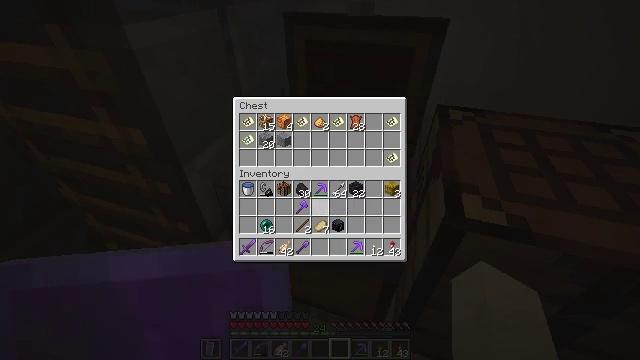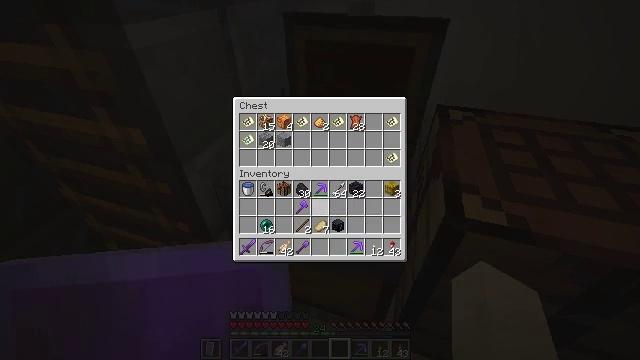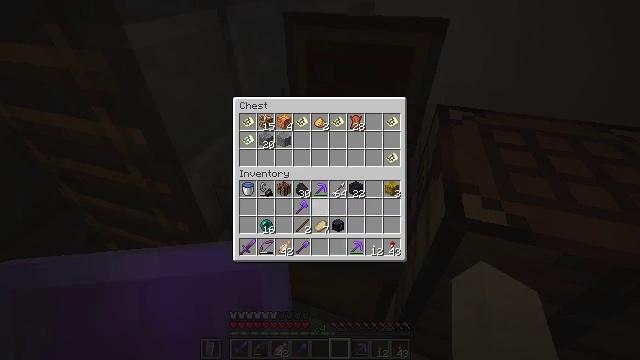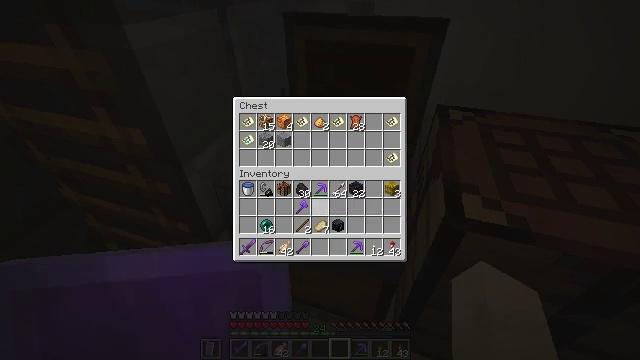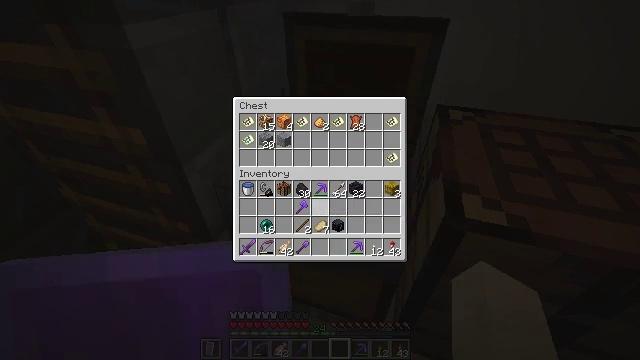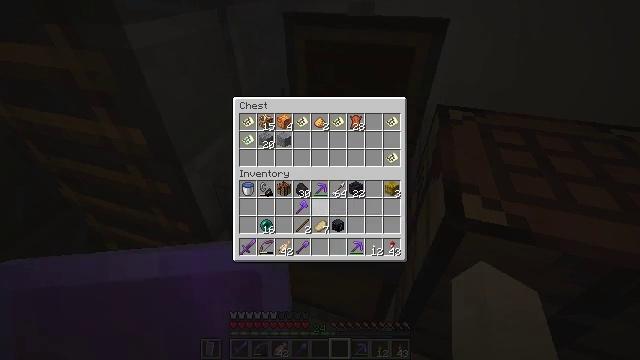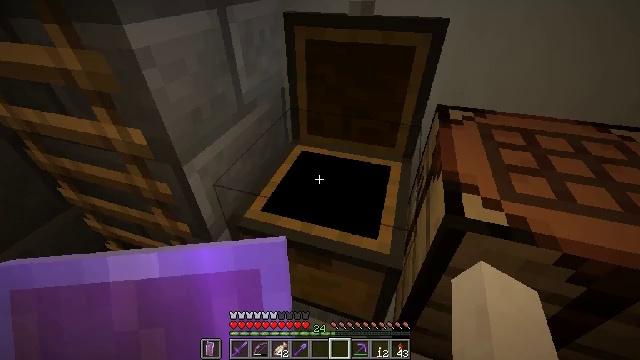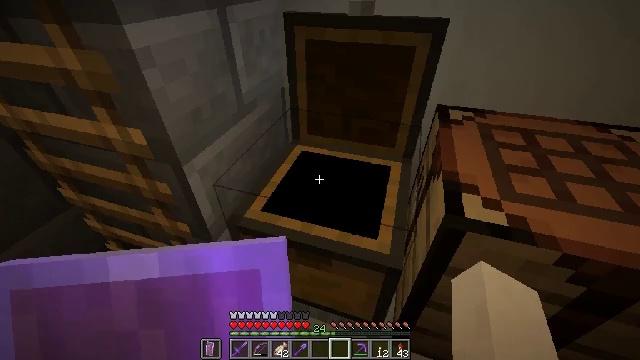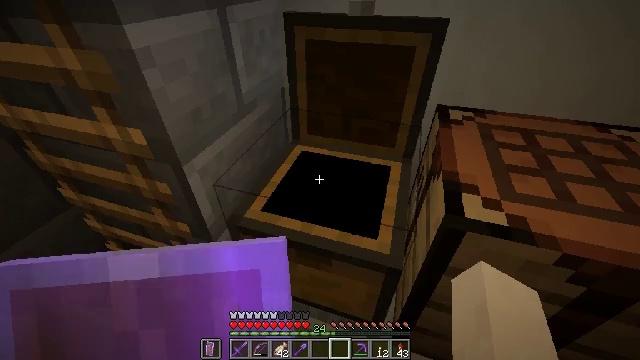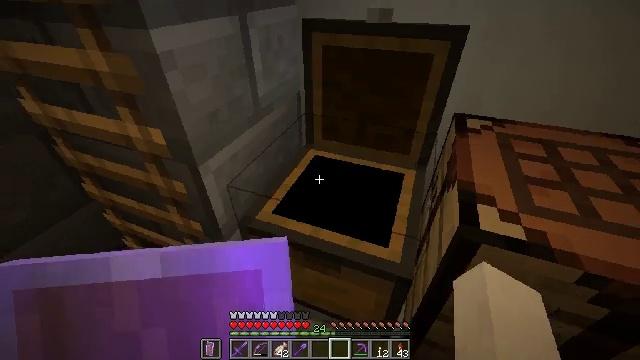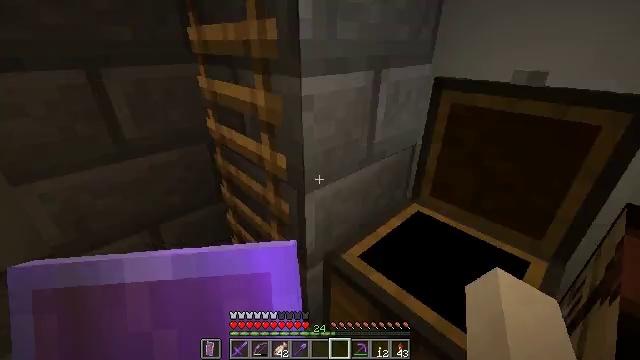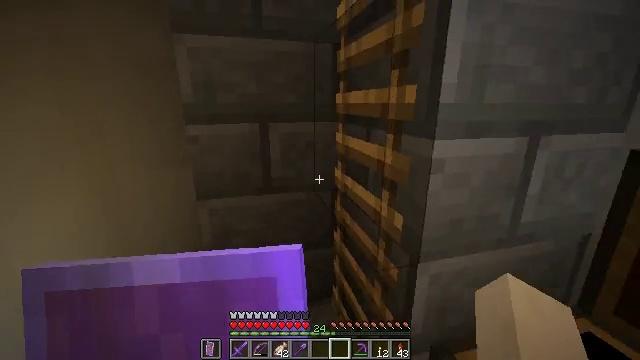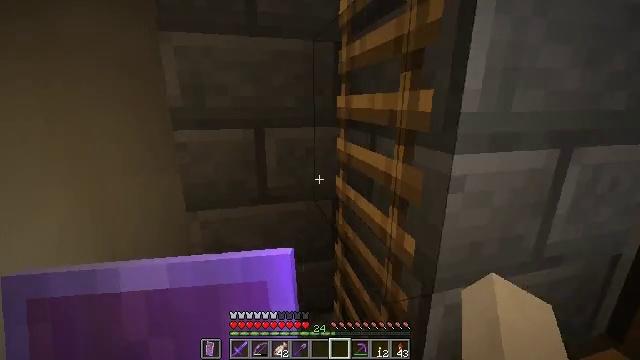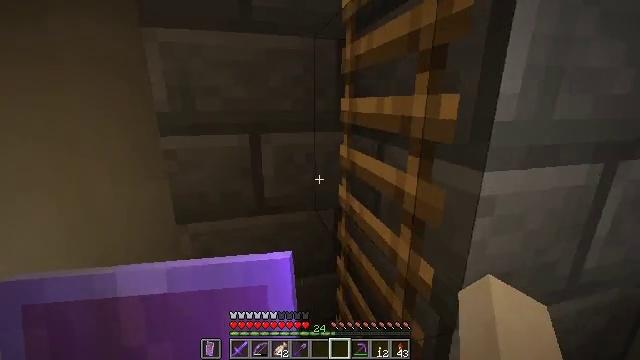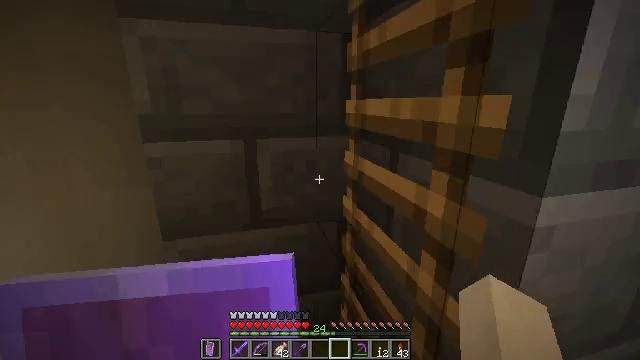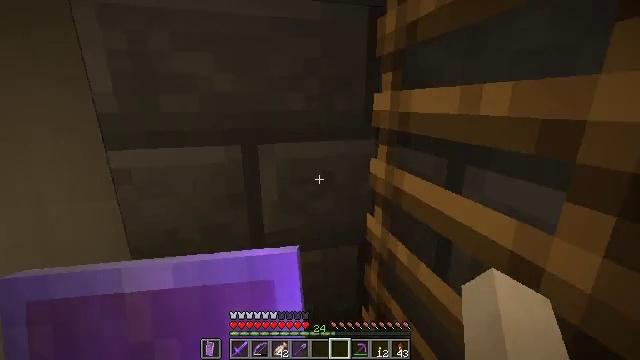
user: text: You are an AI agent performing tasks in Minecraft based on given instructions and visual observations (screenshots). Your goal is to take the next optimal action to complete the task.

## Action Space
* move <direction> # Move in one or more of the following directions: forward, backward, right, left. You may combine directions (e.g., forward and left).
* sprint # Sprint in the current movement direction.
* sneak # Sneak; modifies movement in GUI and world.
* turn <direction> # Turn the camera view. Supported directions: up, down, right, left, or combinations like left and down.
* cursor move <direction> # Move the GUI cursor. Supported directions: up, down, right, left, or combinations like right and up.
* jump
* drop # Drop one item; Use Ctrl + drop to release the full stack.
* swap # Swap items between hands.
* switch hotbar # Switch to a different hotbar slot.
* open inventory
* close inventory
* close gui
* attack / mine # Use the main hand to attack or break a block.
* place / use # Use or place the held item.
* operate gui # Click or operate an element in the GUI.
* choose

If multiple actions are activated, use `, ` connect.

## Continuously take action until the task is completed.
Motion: motion action
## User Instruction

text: Turn regular stone into smooth stone by smelting in the furnace.
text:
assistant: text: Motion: no_op
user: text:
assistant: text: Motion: no_op
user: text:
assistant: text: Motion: no_op
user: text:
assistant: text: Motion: no_op
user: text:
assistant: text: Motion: no_op
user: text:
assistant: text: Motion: no_op
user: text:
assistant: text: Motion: no_op
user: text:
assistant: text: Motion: no_op
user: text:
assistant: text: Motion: turn left and up
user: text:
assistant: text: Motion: turn left and up
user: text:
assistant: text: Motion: move forward, turn left and up
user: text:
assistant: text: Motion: move forward
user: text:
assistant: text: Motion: move forward
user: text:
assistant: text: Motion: move forward
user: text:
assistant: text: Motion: move forward
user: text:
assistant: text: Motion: move forward
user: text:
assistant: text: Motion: move forward, turn right and up
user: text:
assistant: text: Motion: move forward, turn right and up
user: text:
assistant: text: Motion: move forward, turn right and up
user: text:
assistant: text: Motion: move forward, turn right and up
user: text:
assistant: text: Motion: move forward, turn right and up
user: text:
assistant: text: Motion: move forward, turn right and up
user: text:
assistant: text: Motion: move forward, turn right and up
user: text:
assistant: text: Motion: move forward, turn right and up
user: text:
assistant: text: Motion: move forward, turn right and up
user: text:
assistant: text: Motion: move forward, turn right and up
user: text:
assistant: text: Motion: move forward, turn up
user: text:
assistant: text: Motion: move forward, turn up
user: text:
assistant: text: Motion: move forward, turn right and up
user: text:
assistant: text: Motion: move forward, turn up